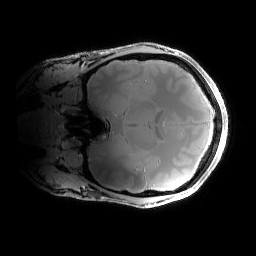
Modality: PDw
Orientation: coronal
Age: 29
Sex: male
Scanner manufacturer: siemens
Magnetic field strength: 6.98 T
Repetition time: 1.3 s
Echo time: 0.00231 s